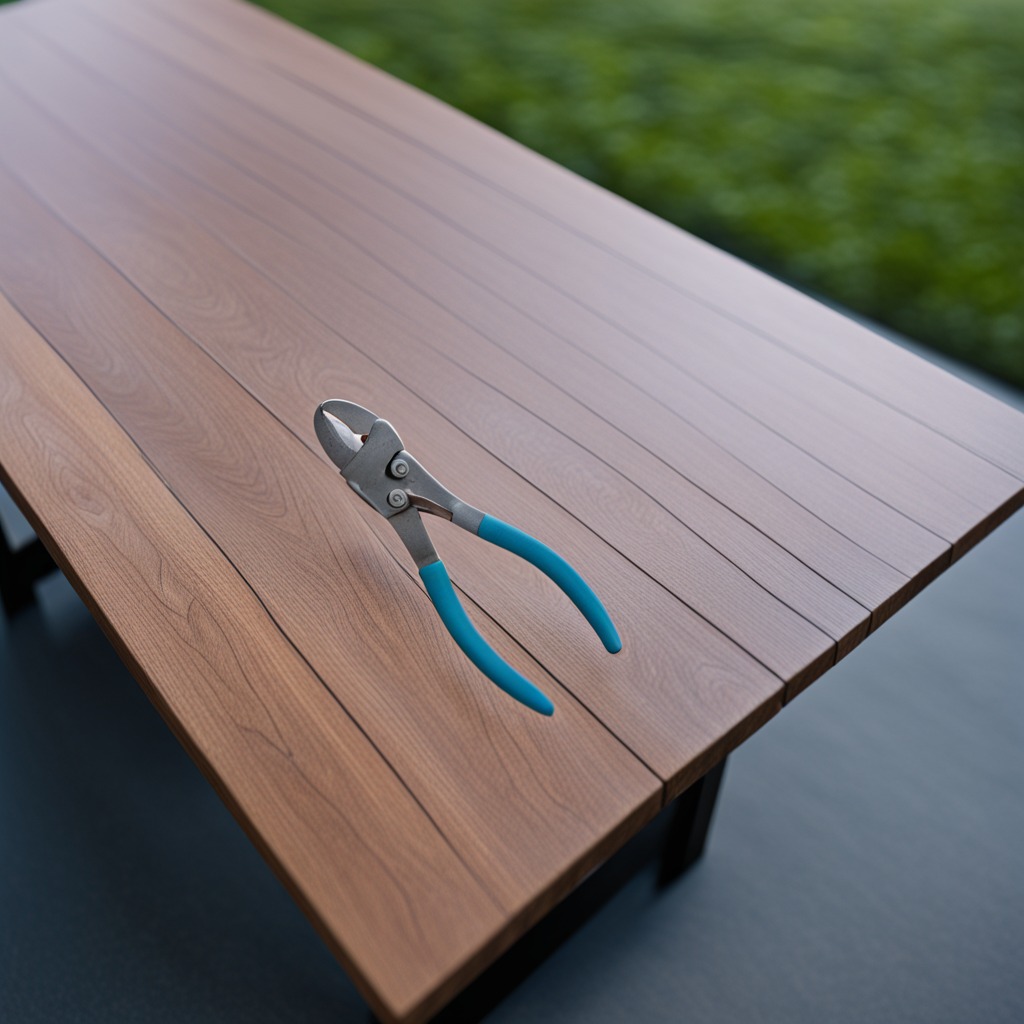
A plier is lying on the table.